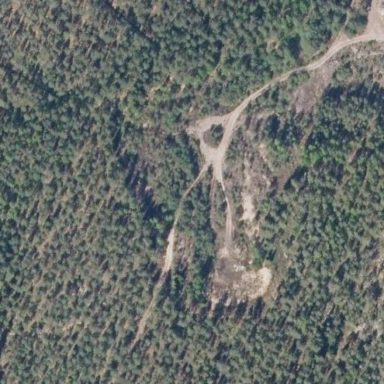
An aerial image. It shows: Quarry area.